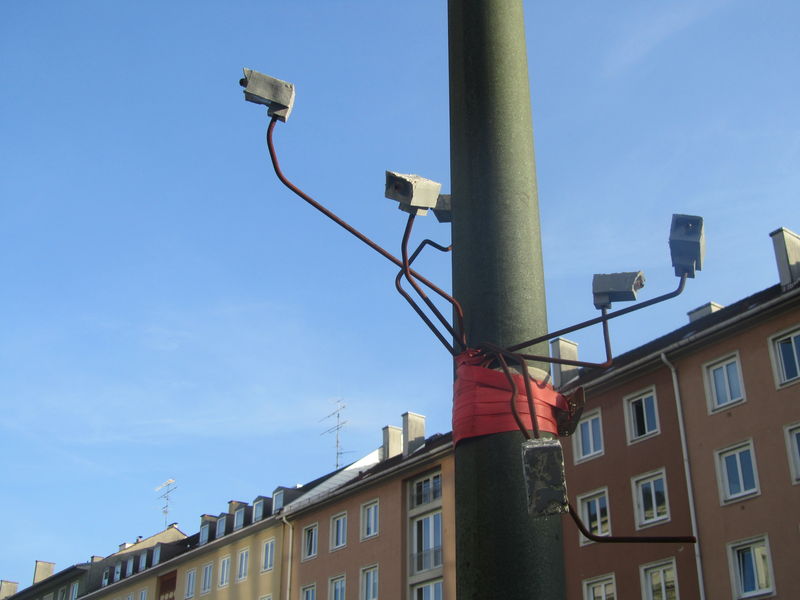
Titel: Installation
Standort: München
Schlagwörter: blau, fenster, laterne, straße, gebäude, rot, gesellschaft, band, häuser, pfosten, kontrolle, installation, häuserzeile, überwachung, kamera, view, öffentlicher raum, street art, überwachungskamera, kameras, big brother